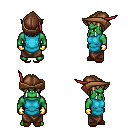
a pixel art fantasy rpg character, male body template, orc, green skin, teal tunic, robe skirt, blonde plain hairstyle, leather cap, gold gloves, brown slippers, four views (front, back, left, right), 2x2 character sprite sheet, small pixel art, hard edges, no anti-aliasing